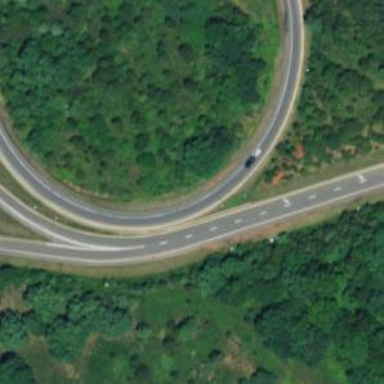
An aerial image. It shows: Trunk link highway.